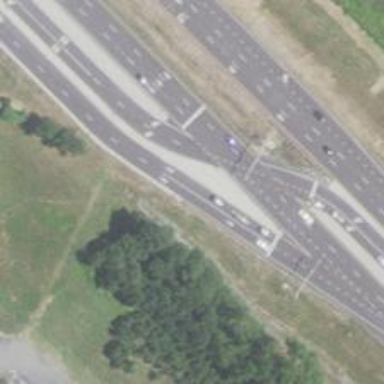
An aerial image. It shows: Trunk link highway with asphalt surface.